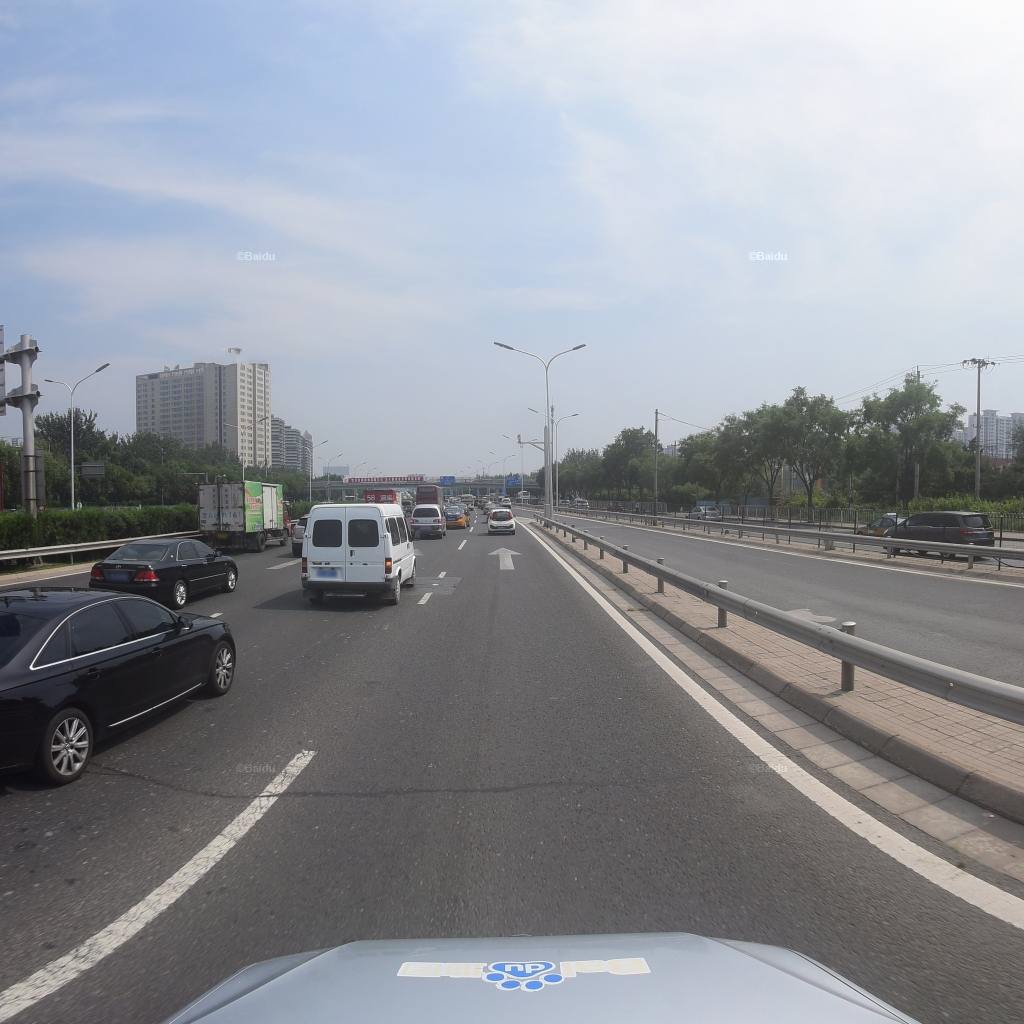
Region: Fengtai
Road damage annotations: transverse patch